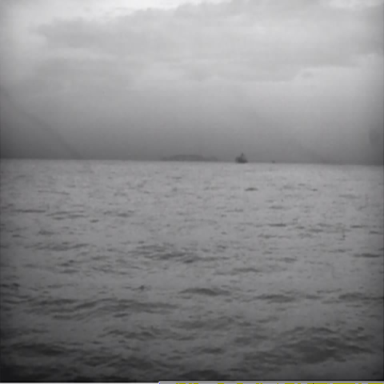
There is a liner in the infrared image.